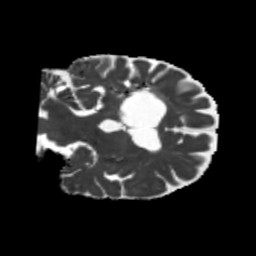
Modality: MD
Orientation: coronal
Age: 51
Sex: female
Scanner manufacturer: siemens
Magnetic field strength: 3 T
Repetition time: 5.25 s
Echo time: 0.08 s